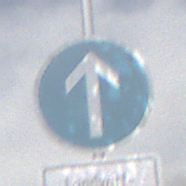
Verkehrszeichen: VorgeschriebeneFahrtrichtungGeradeaus
Zusatzzeichen unten: BesondereFahrzeugeUndTransportgueter6
Umgebung: Outdoor, Nature
Tageszeit: Midday
Wetter: PartlyCloudy
Licht: Natural
Jahreszeit: NotSpecified
Kontrast: MediumContrast